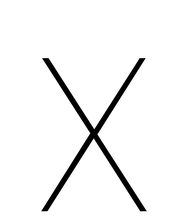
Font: Poppins-Thin